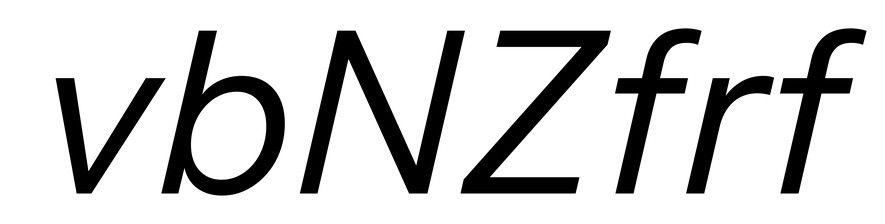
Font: InstrumentSans-Italic_Italic